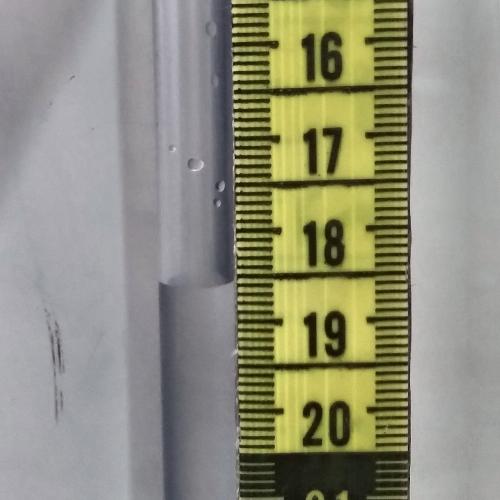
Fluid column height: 18.6 cm